Interaction volume radius: 5 \u00c5
Interaction volume height: 10 \u00c5
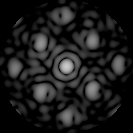
Disorder parameter: 0.3137